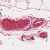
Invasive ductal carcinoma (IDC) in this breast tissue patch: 0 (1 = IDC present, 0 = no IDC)